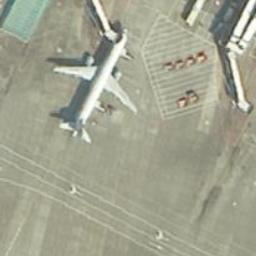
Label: airplane